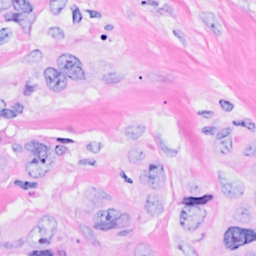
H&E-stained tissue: Breast